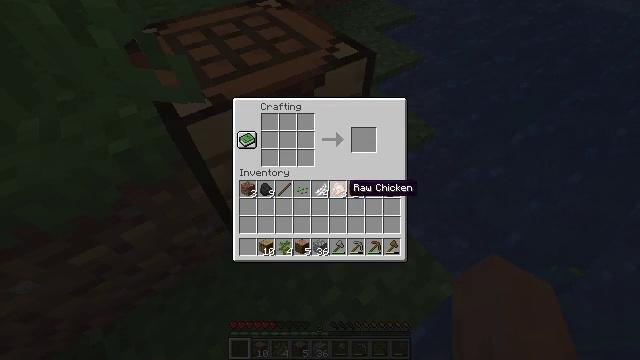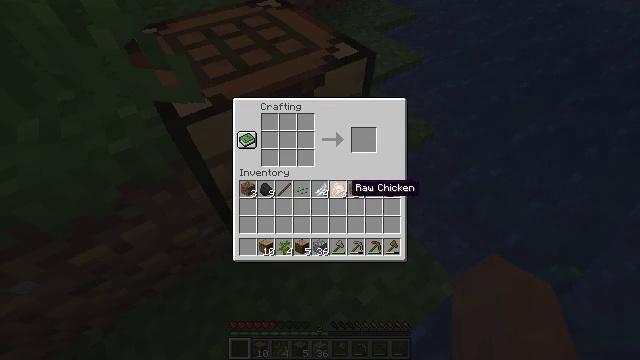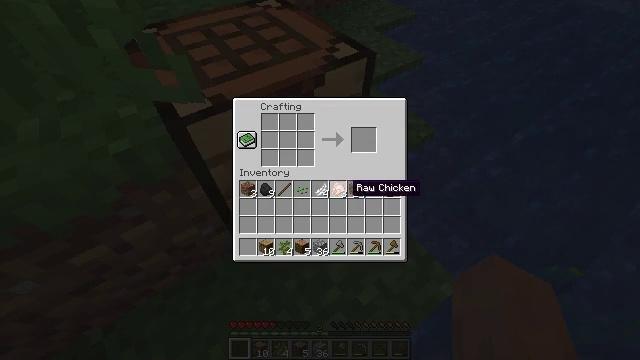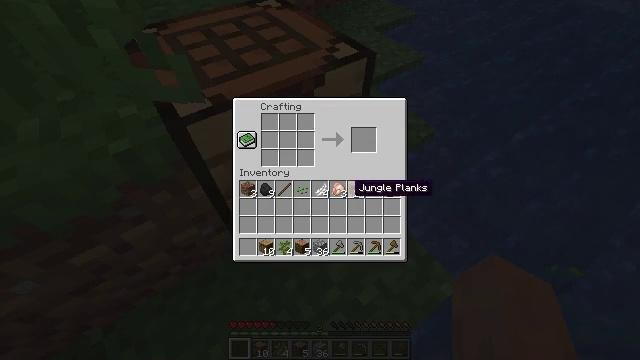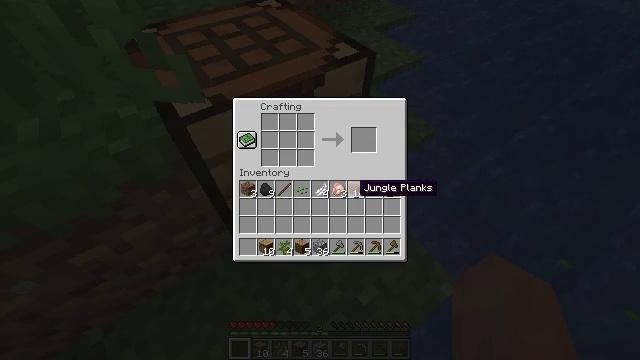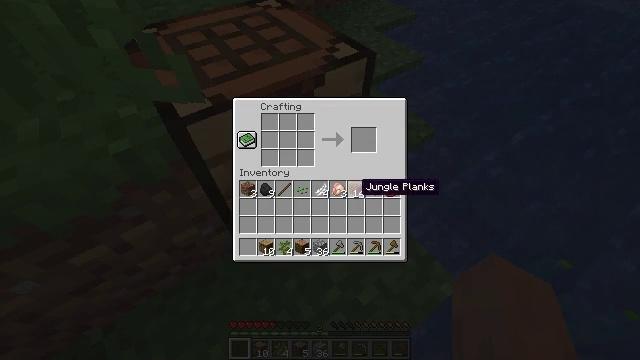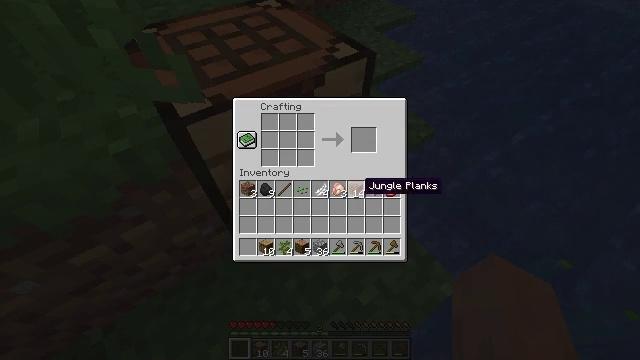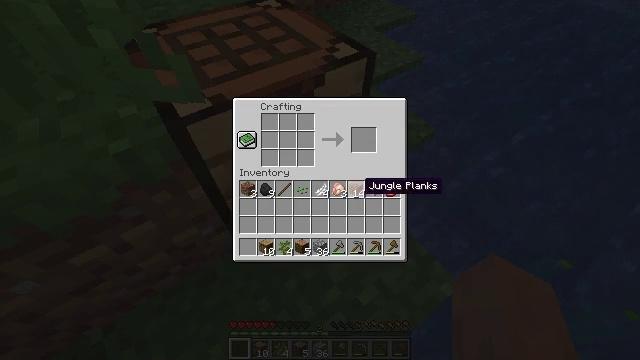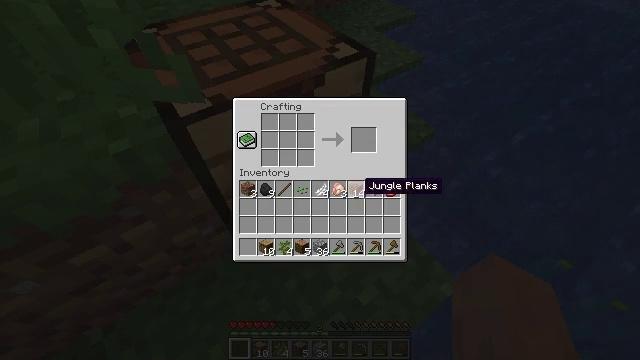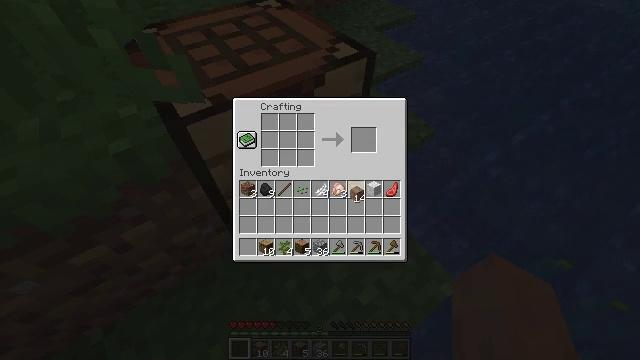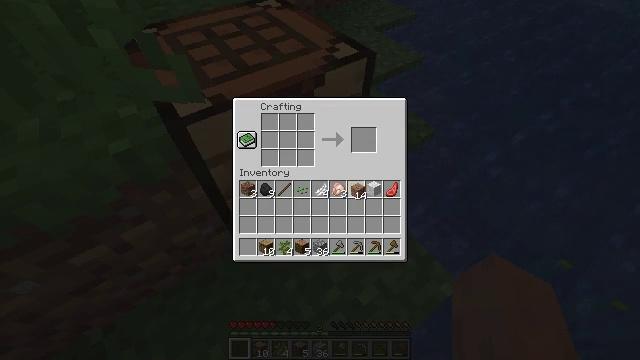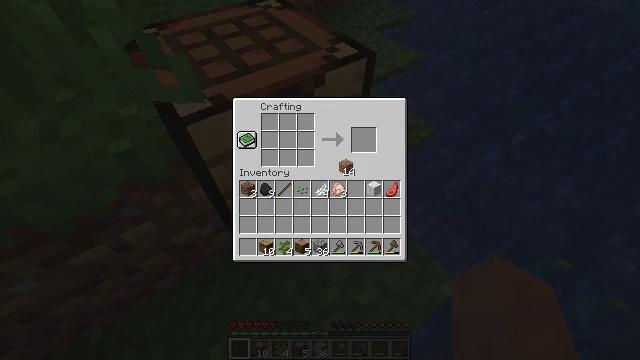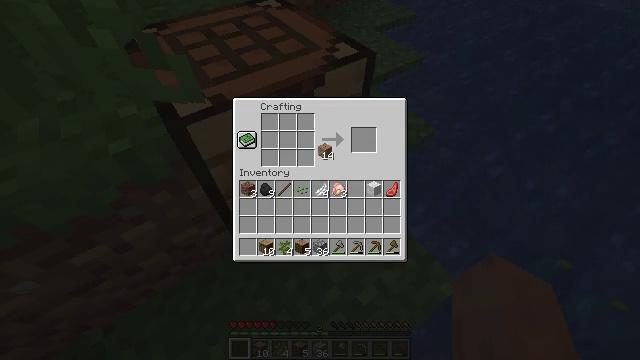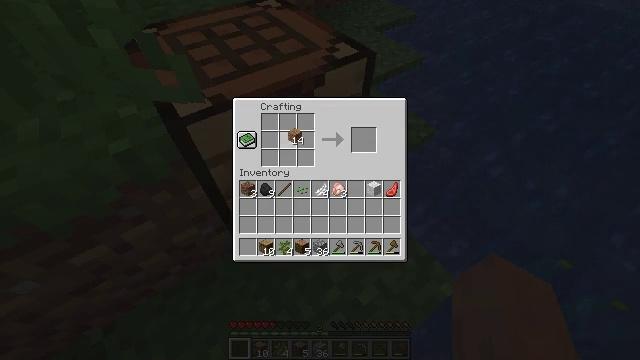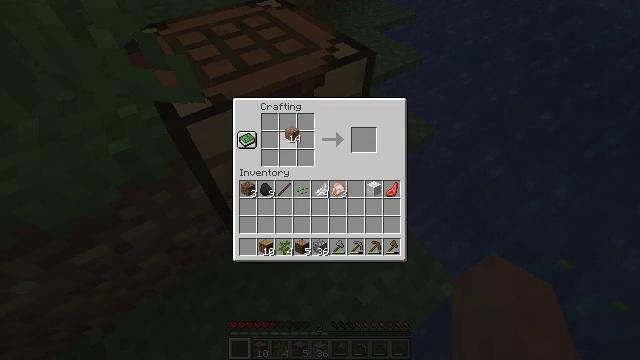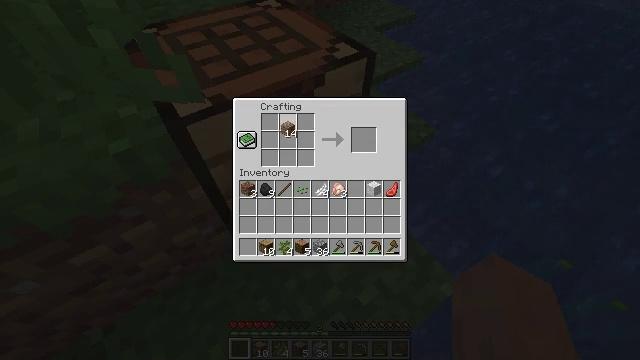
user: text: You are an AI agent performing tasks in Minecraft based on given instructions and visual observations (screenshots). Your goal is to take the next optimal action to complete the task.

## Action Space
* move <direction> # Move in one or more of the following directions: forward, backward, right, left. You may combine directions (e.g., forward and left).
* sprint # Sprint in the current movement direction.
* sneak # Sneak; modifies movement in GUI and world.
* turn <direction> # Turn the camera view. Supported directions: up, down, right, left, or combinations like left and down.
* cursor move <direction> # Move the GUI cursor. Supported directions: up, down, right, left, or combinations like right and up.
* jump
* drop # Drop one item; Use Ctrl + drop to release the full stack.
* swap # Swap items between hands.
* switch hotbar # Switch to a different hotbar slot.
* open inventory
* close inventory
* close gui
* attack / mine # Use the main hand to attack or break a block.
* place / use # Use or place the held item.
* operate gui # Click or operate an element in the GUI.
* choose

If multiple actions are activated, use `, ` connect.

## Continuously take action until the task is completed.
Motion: motion action
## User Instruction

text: Use the crafting table to make a jungle boat.
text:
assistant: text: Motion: no_op
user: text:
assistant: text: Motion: no_op
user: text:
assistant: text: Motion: no_op
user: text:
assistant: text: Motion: no_op
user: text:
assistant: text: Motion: no_op
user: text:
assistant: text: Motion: no_op
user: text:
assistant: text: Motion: no_op
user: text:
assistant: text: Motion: no_op
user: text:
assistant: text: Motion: operate gui
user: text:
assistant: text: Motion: operate gui
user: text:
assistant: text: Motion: cursor move left and up
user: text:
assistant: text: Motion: cursor move left and up
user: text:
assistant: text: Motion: cursor move left and up
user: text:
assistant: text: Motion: no_op
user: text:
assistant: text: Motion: no_op
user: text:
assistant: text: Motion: no_op
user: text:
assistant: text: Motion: no_op
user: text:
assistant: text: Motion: no_op
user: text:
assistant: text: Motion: no_op
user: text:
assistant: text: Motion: no_op
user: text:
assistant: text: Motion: no_op
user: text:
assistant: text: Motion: no_op
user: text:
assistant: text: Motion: no_op
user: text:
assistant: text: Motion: choose
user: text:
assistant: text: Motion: choose
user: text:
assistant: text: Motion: choose
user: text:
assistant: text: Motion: cursor move down, choose
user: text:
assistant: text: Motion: cursor move down, choose
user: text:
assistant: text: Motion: choose
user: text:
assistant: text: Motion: choose